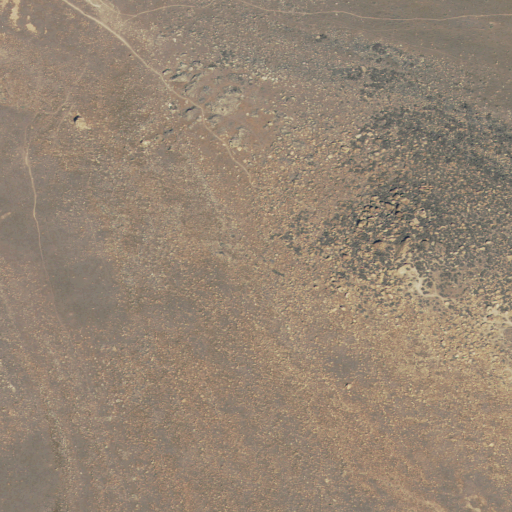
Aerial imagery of cape in Utah named Buffalo Point containing shrub and grassland